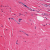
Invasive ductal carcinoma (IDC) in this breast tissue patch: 0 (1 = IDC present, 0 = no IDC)